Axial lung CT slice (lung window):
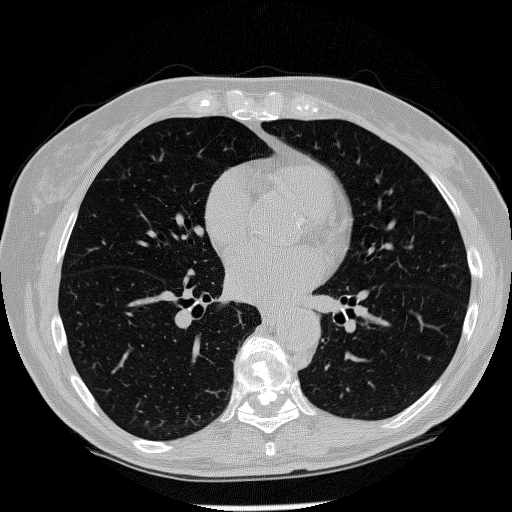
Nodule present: no